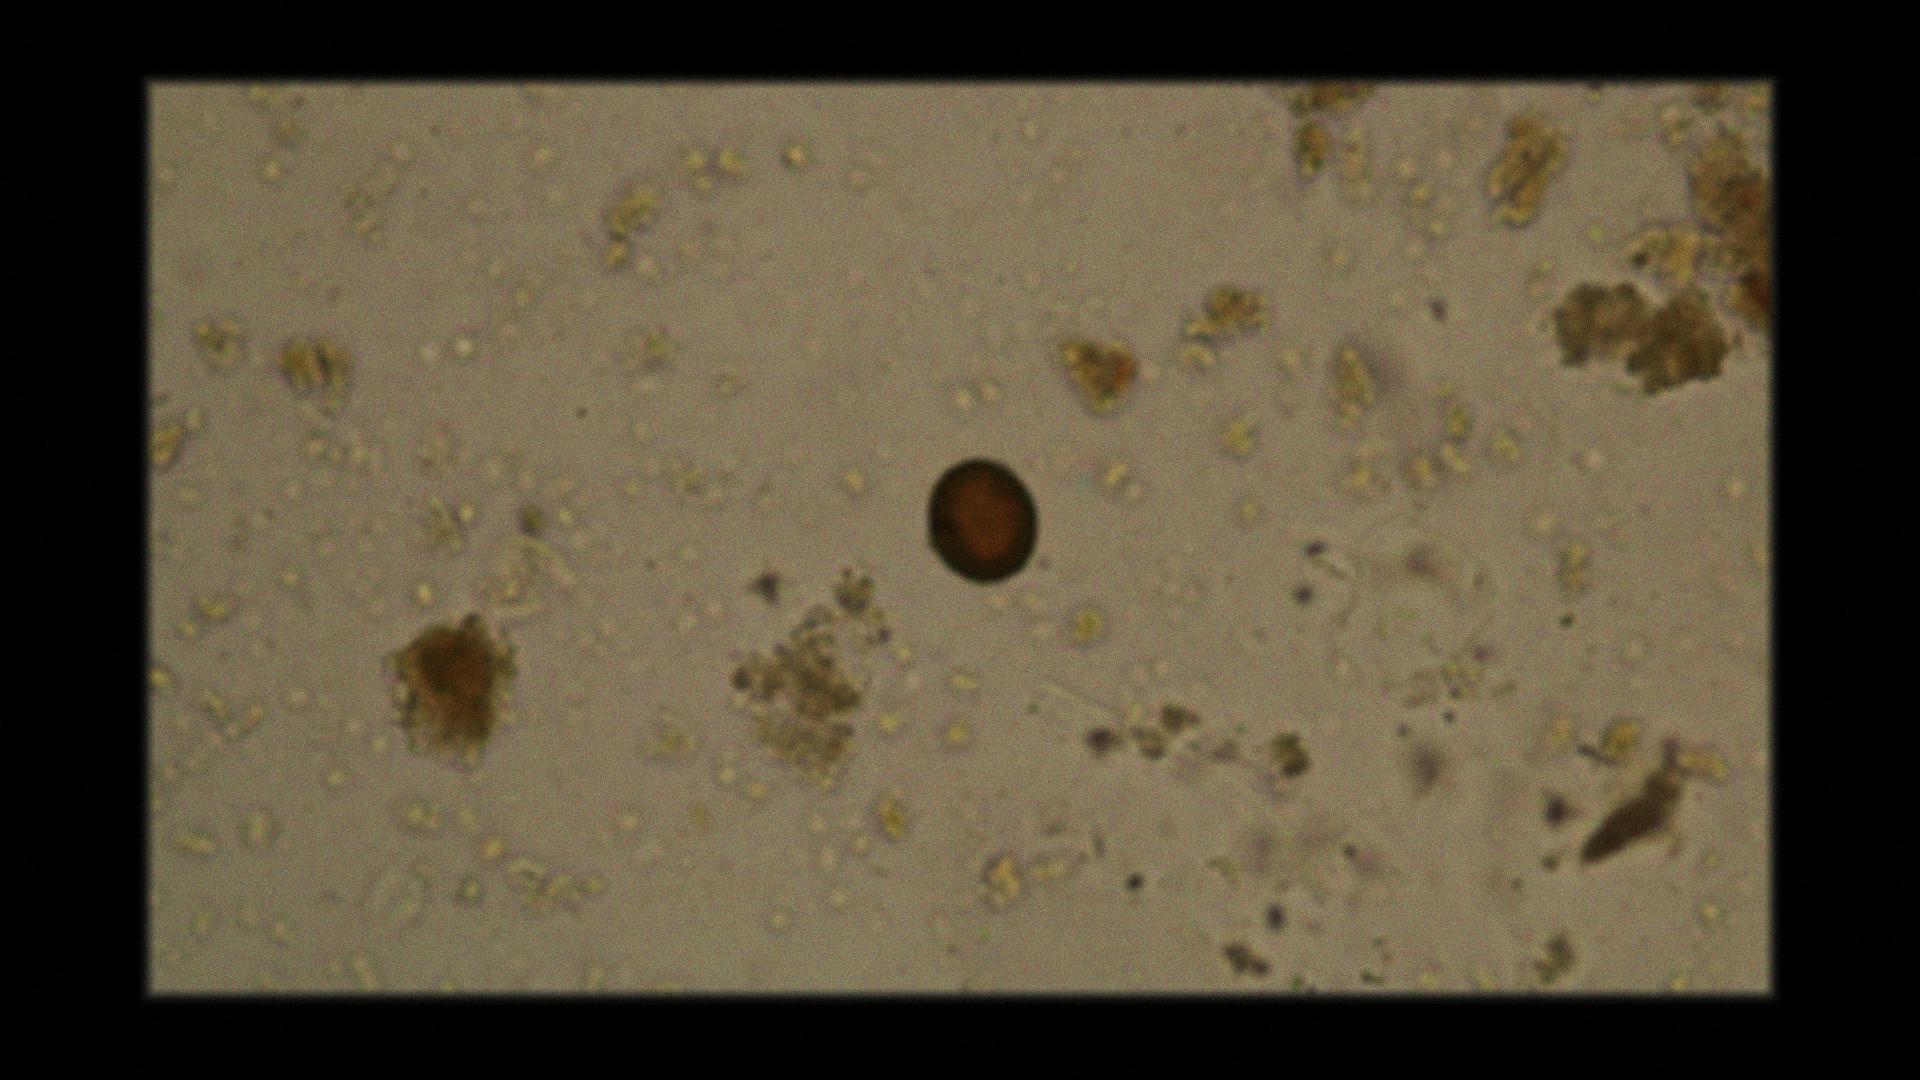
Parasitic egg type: Taenia spp. egg